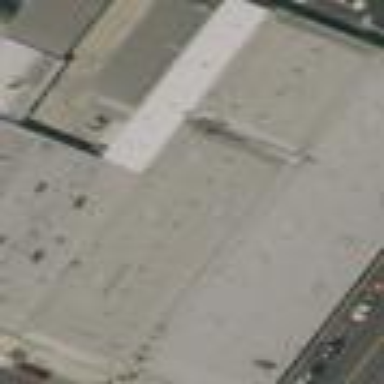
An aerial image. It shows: Commercial building.